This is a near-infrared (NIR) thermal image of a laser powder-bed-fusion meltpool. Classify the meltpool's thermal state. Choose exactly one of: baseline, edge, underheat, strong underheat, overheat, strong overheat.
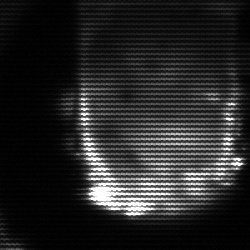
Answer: baseline